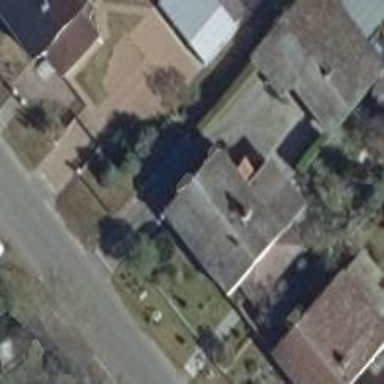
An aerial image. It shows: Simple and straightforward house.